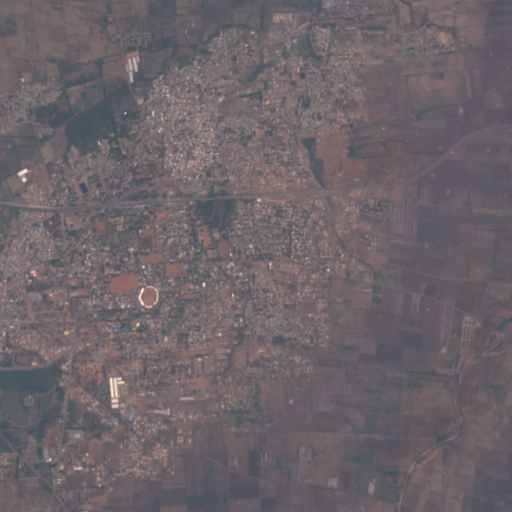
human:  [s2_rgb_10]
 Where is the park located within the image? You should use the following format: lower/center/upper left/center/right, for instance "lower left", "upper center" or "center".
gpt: The park is located in the center left of the image.
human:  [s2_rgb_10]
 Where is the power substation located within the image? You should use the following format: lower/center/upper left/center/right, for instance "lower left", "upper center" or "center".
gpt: The power substation is located in the lower center of the image.
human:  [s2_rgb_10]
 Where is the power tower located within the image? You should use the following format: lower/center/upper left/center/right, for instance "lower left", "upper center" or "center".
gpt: The power tower is located in the lower center of the image.
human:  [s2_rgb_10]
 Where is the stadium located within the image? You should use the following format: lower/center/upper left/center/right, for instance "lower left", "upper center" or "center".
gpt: The stadium is located in the center left of the image.
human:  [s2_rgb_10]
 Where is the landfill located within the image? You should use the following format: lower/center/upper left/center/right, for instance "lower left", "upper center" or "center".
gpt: There is no landfill in the image.